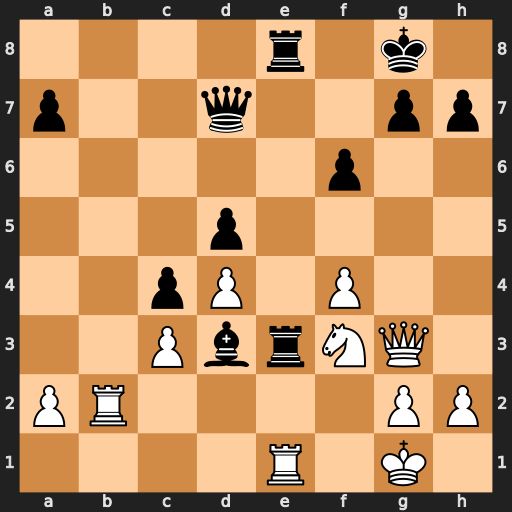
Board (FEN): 4r1k1/p2q2pp/5p2/3p4/2pP1P2/2PbrNQ1/PR4PP/4R1K1
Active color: w
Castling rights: -
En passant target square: -
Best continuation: Rxe3 Rxe3 Ne5